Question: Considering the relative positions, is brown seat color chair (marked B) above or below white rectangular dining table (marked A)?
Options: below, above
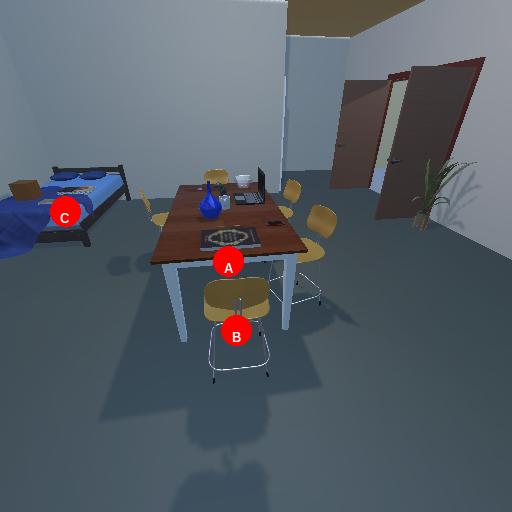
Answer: below